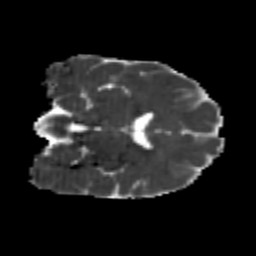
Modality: MD
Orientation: coronal
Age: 22
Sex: male
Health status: healthy
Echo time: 0.074 s